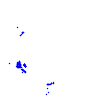
Particle: pion